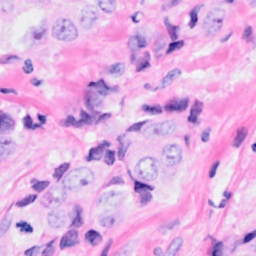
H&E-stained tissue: Breast